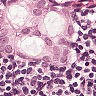
Metastatic tissue present: yes